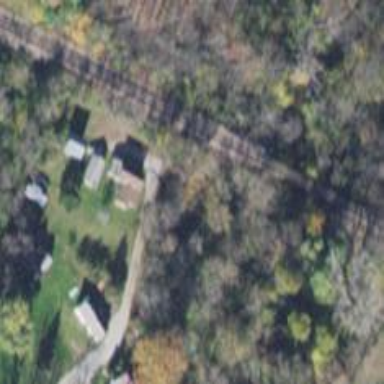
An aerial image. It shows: Bridge over railway line.